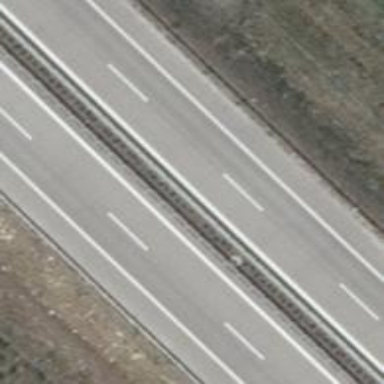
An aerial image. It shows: Concrete motorway with embankment.